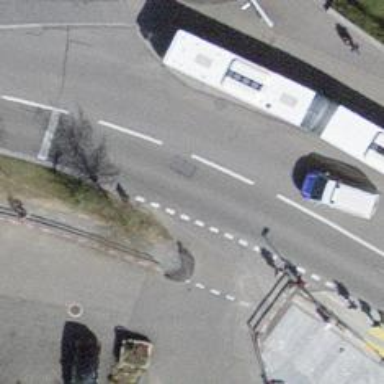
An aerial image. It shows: Bus stop with stop position for public transport.